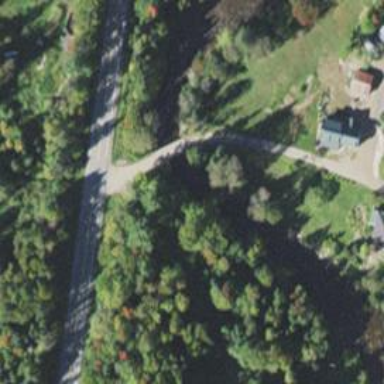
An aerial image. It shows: Residential road with bridge.